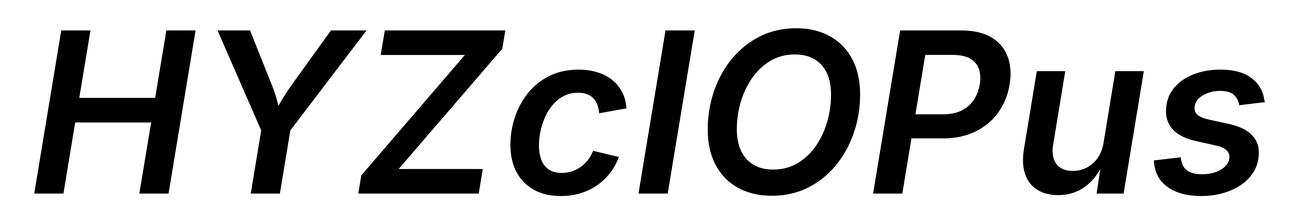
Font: Inter-Italic_SemiBold_Italic